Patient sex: M
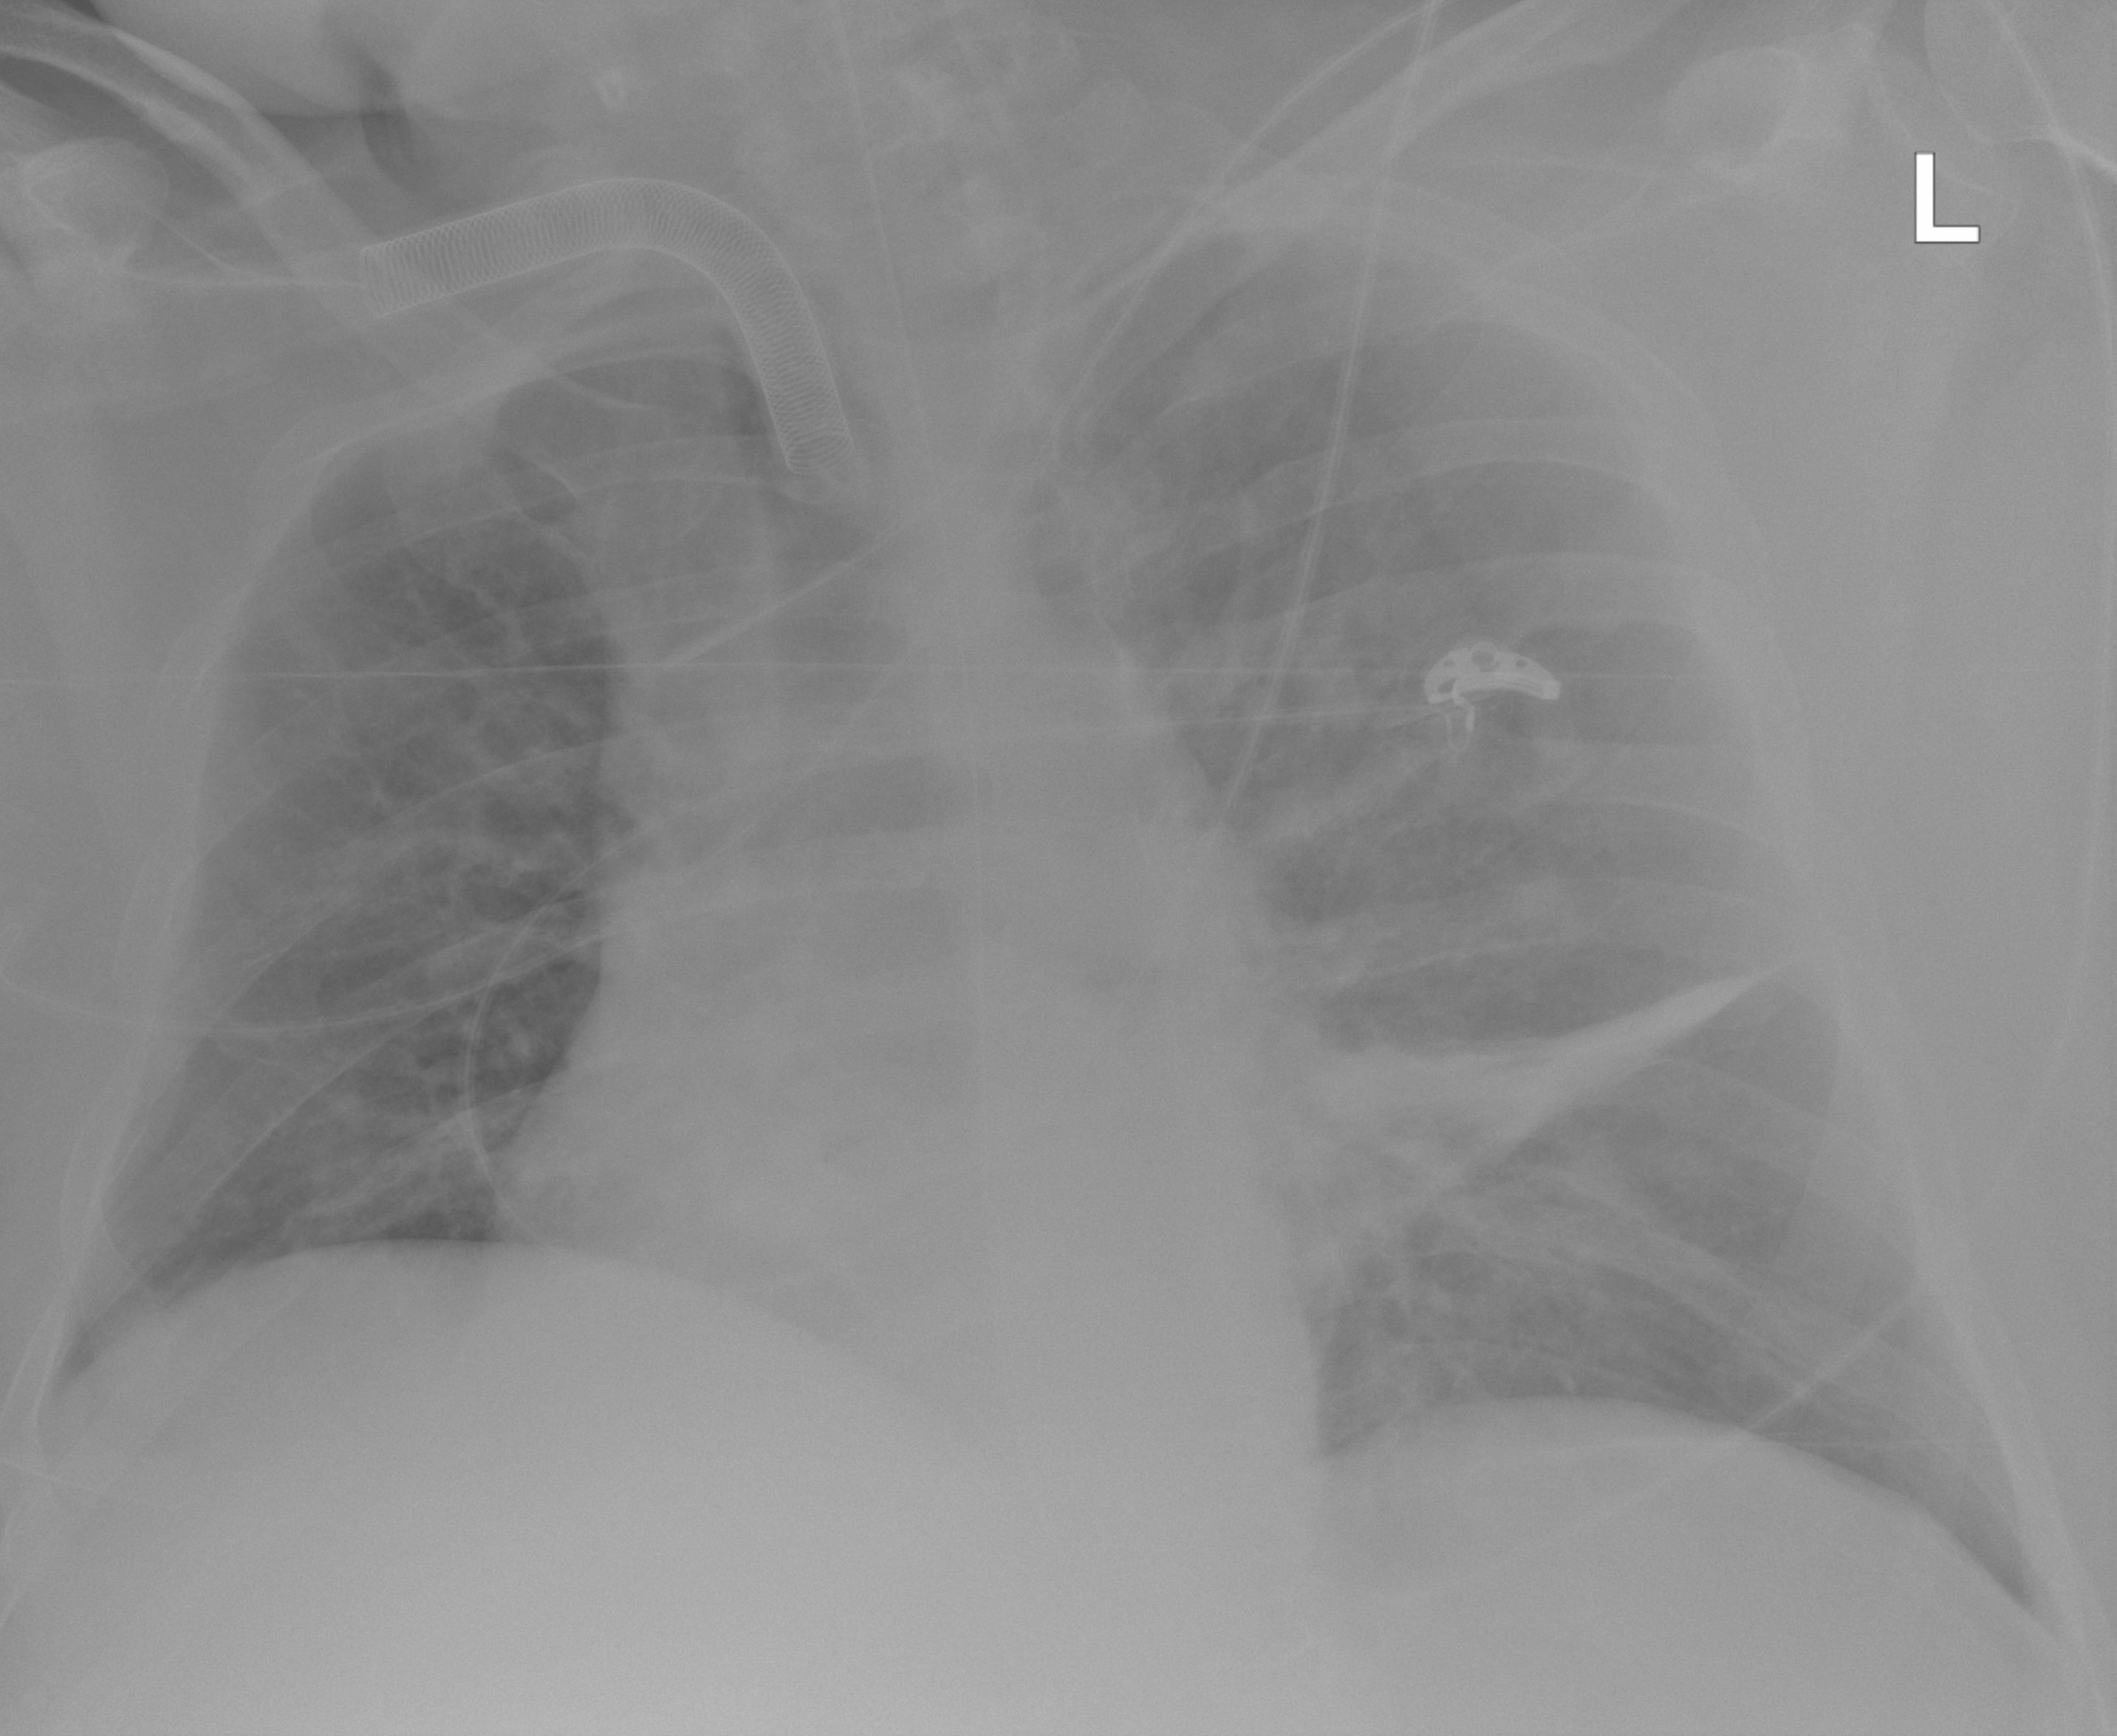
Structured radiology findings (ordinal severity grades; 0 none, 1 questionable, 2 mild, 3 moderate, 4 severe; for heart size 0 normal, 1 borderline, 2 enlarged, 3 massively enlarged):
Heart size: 0
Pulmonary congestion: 0
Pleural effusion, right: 0
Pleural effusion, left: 1
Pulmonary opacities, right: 0
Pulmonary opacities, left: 1
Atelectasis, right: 2
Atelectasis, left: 3